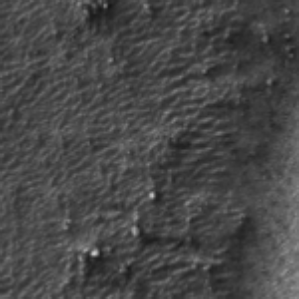
Label: frost